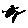
Label: bird